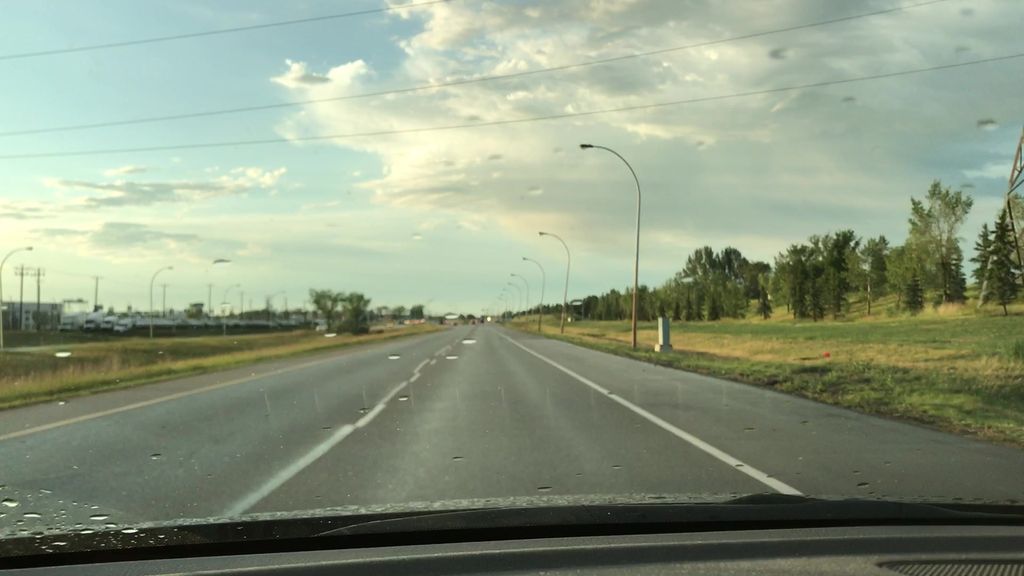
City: edmonton